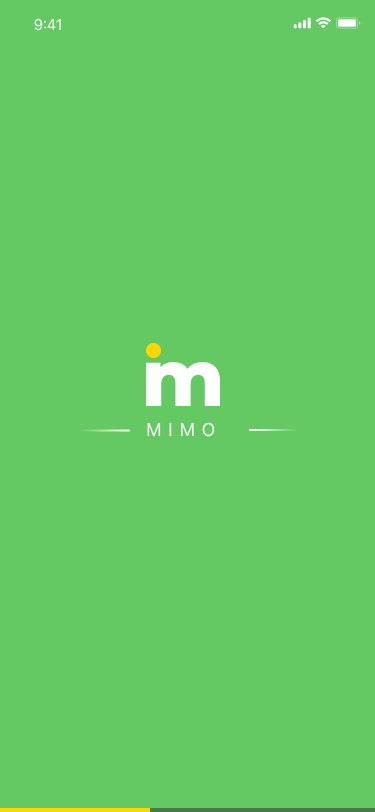
Text in this UI design:
mimo